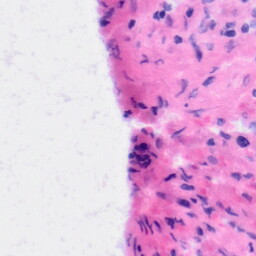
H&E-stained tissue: Liver